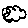
Label: cloud